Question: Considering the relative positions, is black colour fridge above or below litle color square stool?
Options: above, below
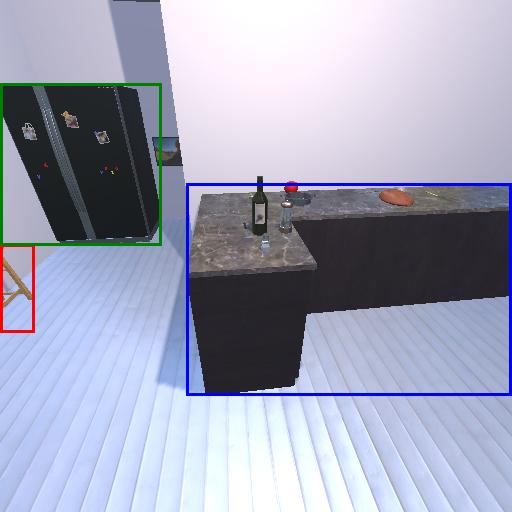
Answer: above